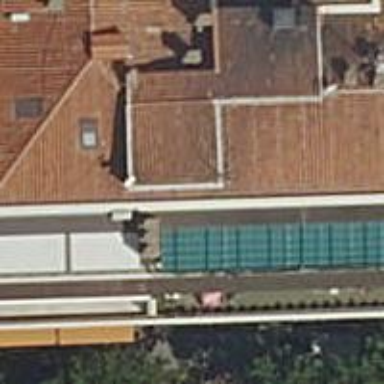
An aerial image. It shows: Clothing store.